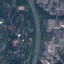
Land use / land cover: Highway